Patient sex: F
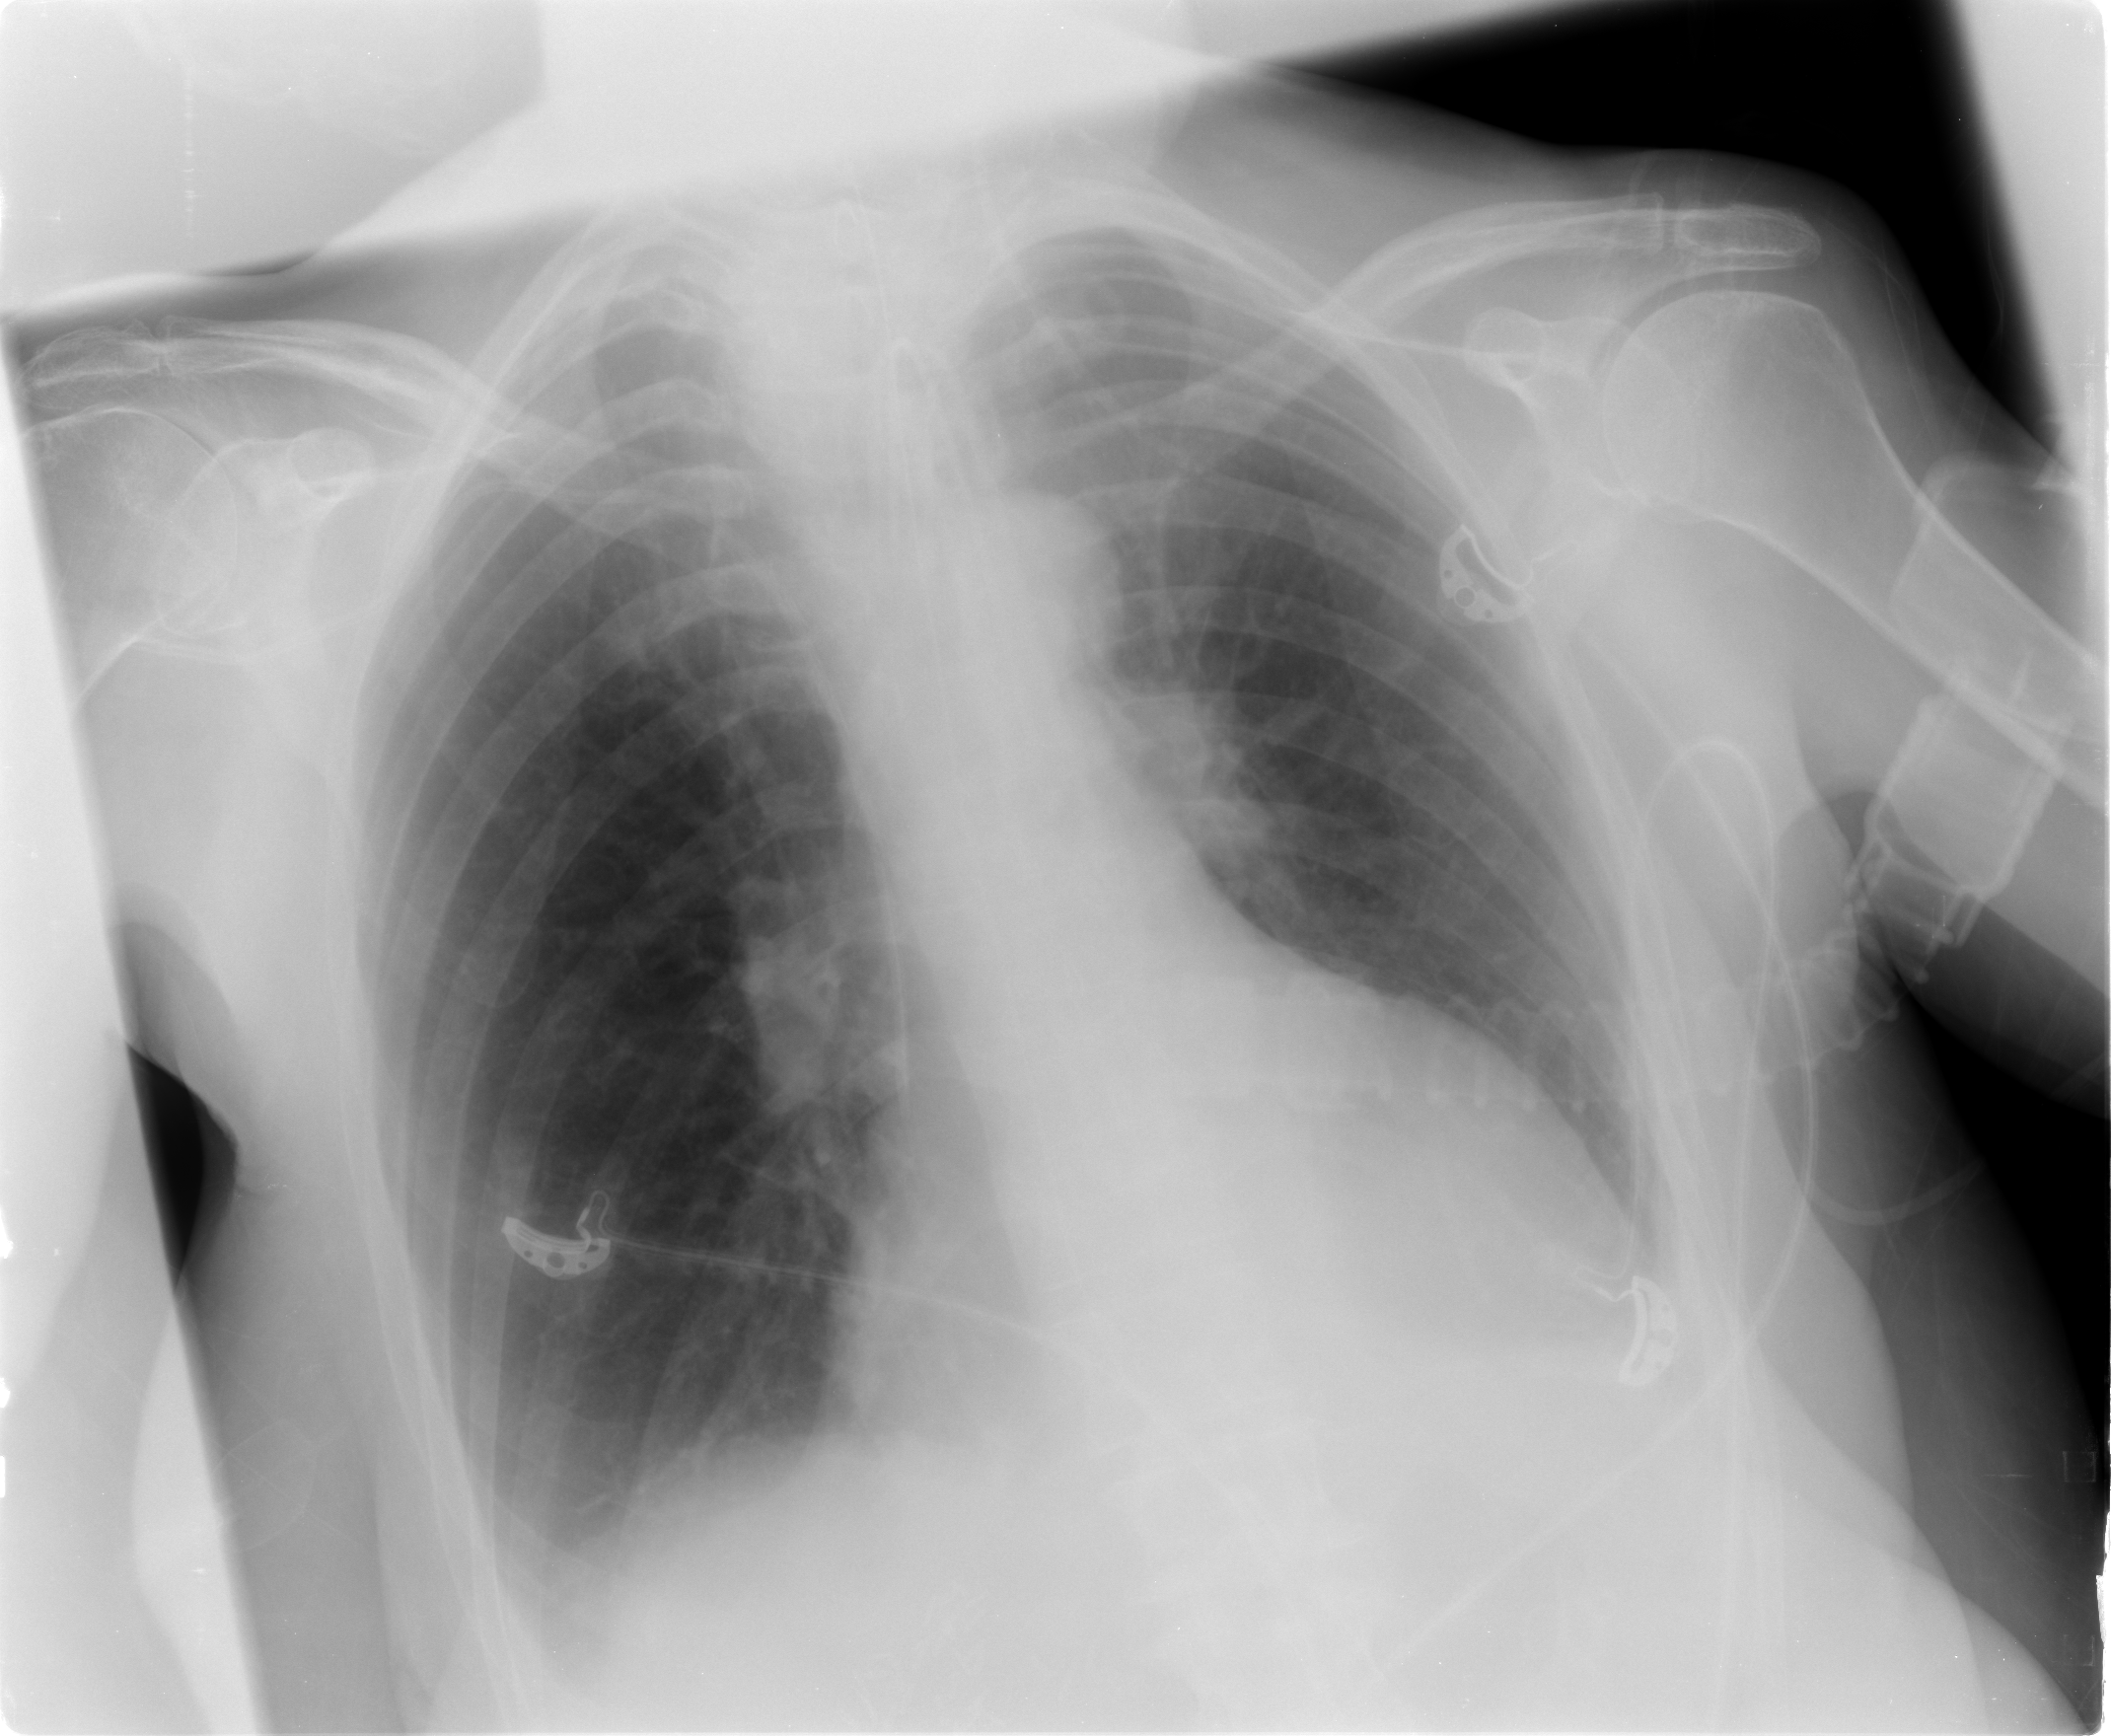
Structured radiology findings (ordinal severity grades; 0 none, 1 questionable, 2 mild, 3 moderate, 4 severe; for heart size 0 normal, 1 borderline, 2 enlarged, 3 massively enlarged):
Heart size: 0
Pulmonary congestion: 0
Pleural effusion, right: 2
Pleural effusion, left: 2
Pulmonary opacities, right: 0
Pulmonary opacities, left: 0
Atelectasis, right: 2
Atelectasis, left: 2